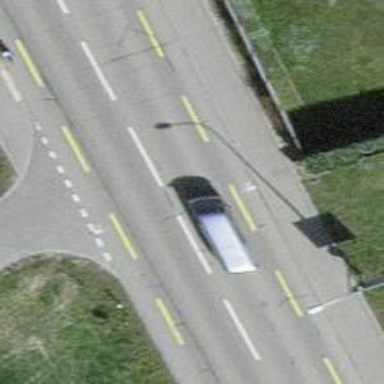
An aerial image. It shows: Primary highway with asphalt surface and designated cycle lane.